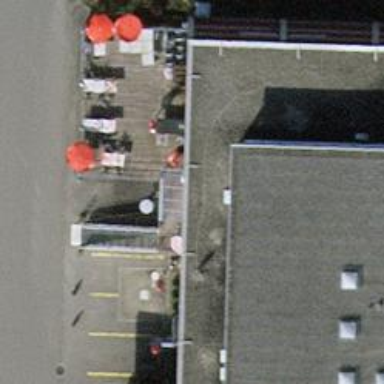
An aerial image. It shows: Restaurant.